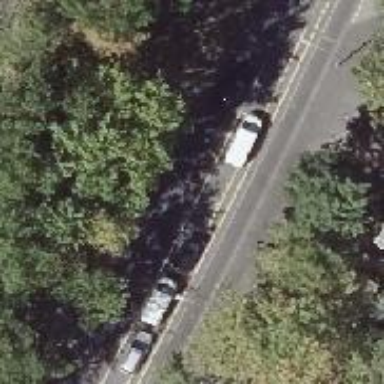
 there is parking lane separated by kerb for cyclists."